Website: macys
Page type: cross-sells
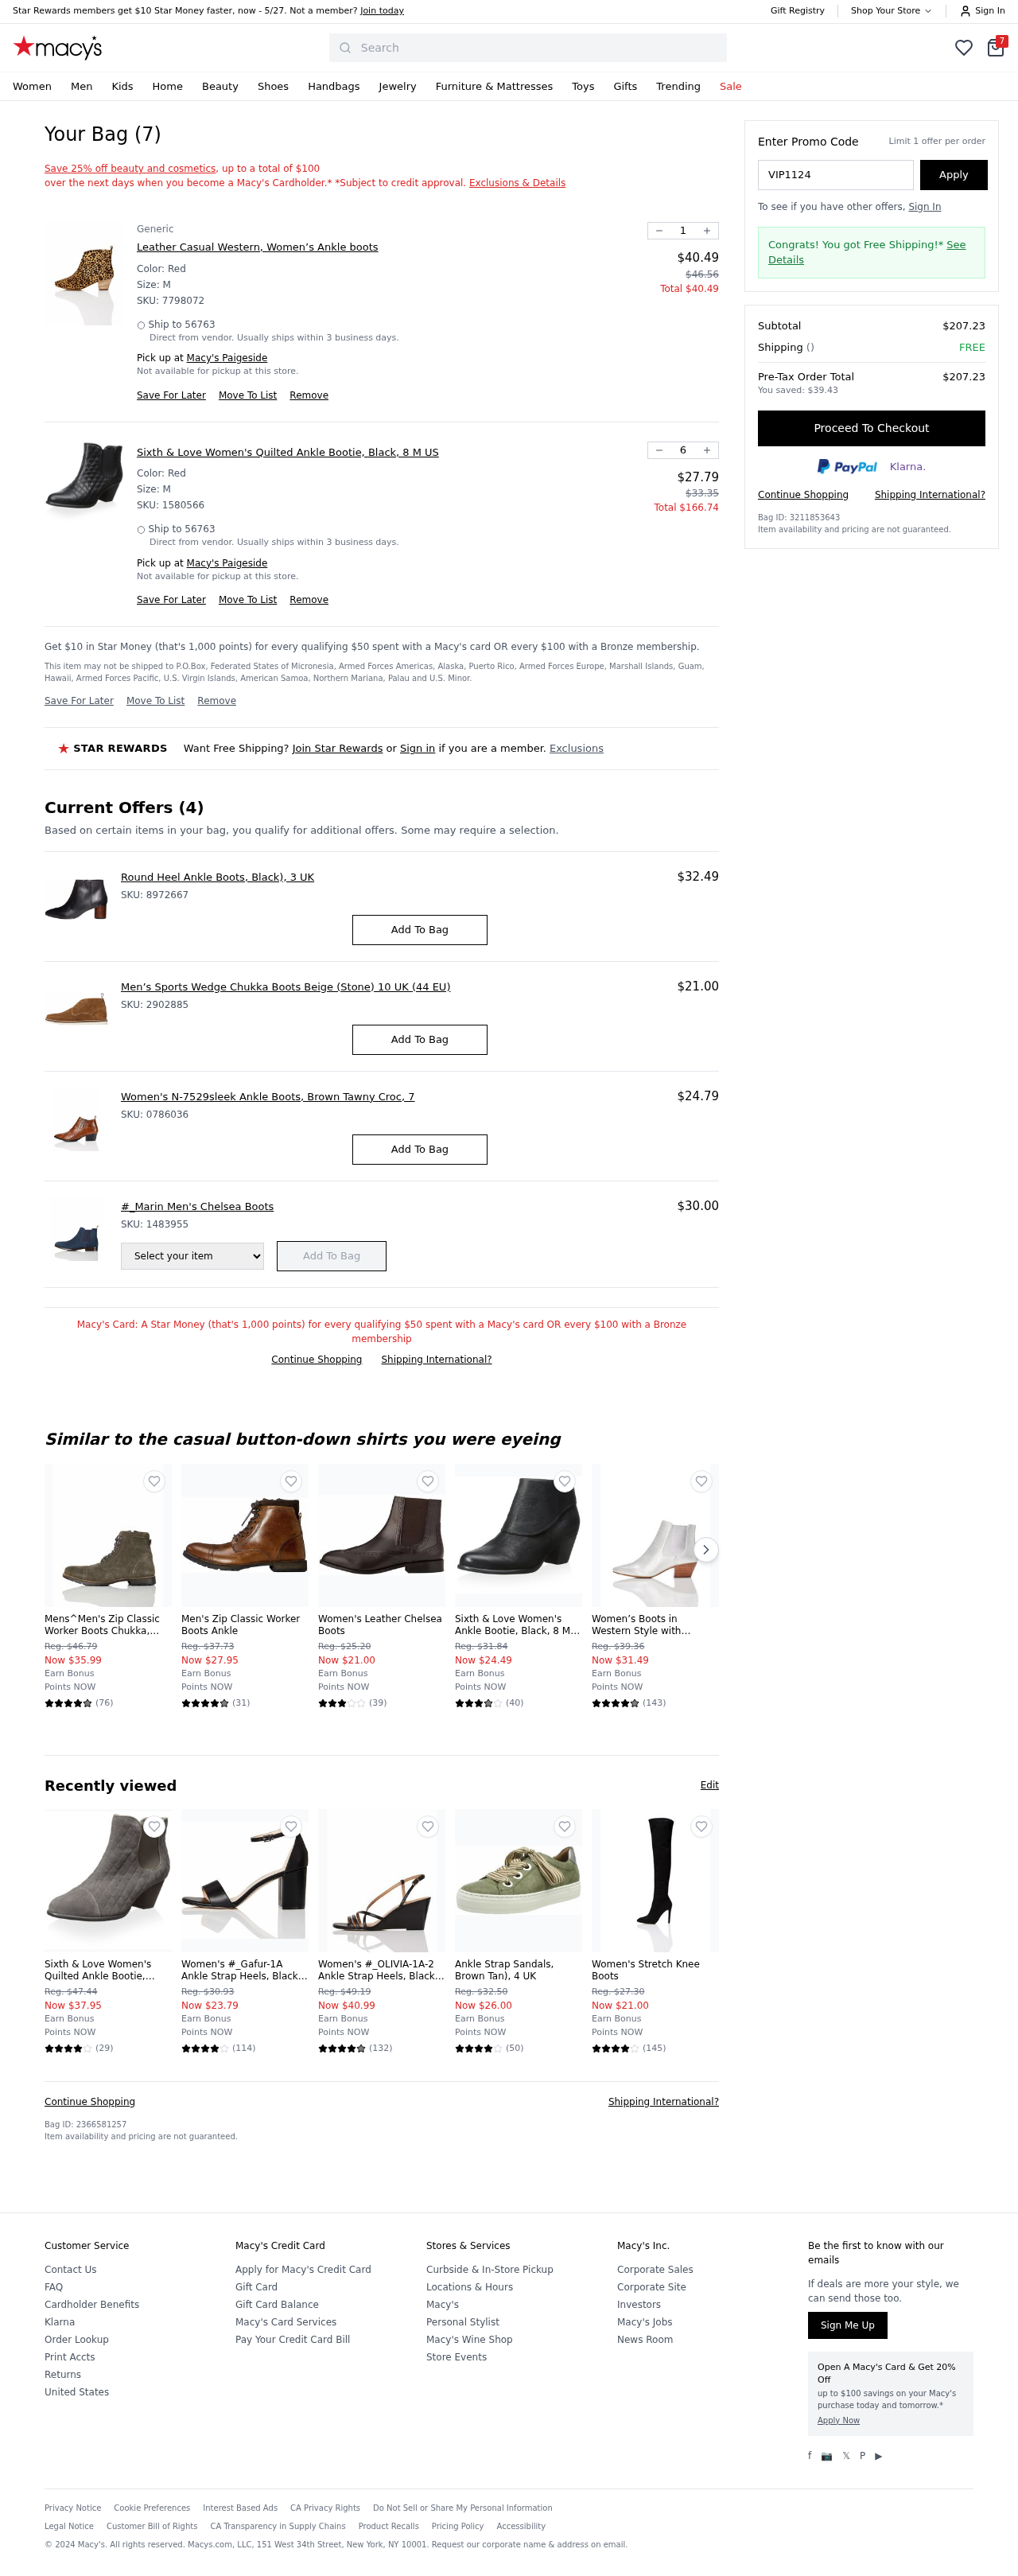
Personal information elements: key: PII_CITY
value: Paigeside
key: PII_POSTCODE
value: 56763
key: PII_PROMO_CODE
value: VIP1124
Product elements: key: PRODUCT10_NAME
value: Sixth & Love Women's Quilted Ankle Bootie, Taupe, 8.5 M US
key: PRODUCT10_NUM_RATINGS
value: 29
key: PRODUCT10_PRICE
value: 37.95
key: PRODUCT10_RATING
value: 4.1
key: PRODUCT11_NAME
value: Women's #_Gafur-1A Ankle Strap Heels, Black, x-small
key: PRODUCT11_NUM_RATINGS
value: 114
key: PRODUCT11_PRICE
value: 23.79
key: PRODUCT11_RATING
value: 4.1
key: PRODUCT12_NAME
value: Women's #_OLIVIA-1A-2 Ankle Strap Heels, Black, us Women's's 7 (hat 7)
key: PRODUCT12_NUM_RATINGS
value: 132
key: PRODUCT12_PRICE
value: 40.99
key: PRODUCT12_RATING
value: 4.8
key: PRODUCT13_NAME
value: Ankle Strap Sandals, Brown Tan), 4 UK
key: PRODUCT13_NUM_RATINGS
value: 50
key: PRODUCT13_PRICE
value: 26
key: PRODUCT13_RATING
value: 4.3
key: PRODUCT14_NAME
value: Women's Stretch Knee Boots
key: PRODUCT14_NUM_RATINGS
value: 145
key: PRODUCT14_PRICE
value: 21
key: PRODUCT14_RATING
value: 4.3
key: PRODUCT15_NAME
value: Round Heel Ankle Boots, Black), 3 UK
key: PRODUCT15_PRICE
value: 32.49
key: PRODUCT16_NAME
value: Women's N-7529sleek Ankle Boots, Brown Tawny Croc, 7
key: PRODUCT16_PRICE
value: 24.79
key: PRODUCT1_BRAND
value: Generic
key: PRODUCT1_NAME
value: Leather Casual Western, Women’s Ankle boots
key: PRODUCT1_PRICE
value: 40.49
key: PRODUCT1_QUANTITY
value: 1
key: PRODUCT2_NAME
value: Sixth & Love Women's Quilted Ankle Bootie, Black, 8 M US
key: PRODUCT2_PRICE
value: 27.79
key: PRODUCT2_QUANTITY
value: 6
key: PRODUCT3_NAME
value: Men’s Sports Wedge Chukka Boots Beige (Stone) 10 UK (44 EU)
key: PRODUCT3_PRICE
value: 21
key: PRODUCT4_NAME
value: #_Marin Men's Chelsea Boots
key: PRODUCT4_PRICE
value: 30
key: PRODUCT5_NAME
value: Mens^Men's Zip Classic Worker Boots Chukka, Grau Charcoal Suede, US 11
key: PRODUCT5_NUM_RATINGS
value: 76
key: PRODUCT5_PRICE
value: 35.99
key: PRODUCT5_RATING
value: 4.5
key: PRODUCT6_NAME
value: Men's Zip Classic Worker Boots Ankle
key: PRODUCT6_NUM_RATINGS
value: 31
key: PRODUCT6_PRICE
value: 27.95
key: PRODUCT6_RATING
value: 4.5
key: PRODUCT7_NAME
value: Women's Leather Chelsea Boots
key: PRODUCT7_NUM_RATINGS
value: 39
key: PRODUCT7_PRICE
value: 21
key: PRODUCT7_RATING
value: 3.2
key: PRODUCT8_NAME
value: Sixth & Love Women's Ankle Bootie, Black, 8 M US
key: PRODUCT8_NUM_RATINGS
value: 40
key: PRODUCT8_PRICE
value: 24.49
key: PRODUCT8_RATING
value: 3.7
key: PRODUCT9_NAME
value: Women’s Boots in Western Style with Metallic Finish
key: PRODUCT9_NUM_RATINGS
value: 143
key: PRODUCT9_PRICE
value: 31.49
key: PRODUCT9_RATING
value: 4.8
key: PRODUCT1_SKU
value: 7798072
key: PRODUCT1_ORIGINAL_PRICE
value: $46.56
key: PRODUCT1_TOTAL
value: $40.49
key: PRODUCT2_SKU
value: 1580566
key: PRODUCT2_ORIGINAL_PRICE
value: $33.35
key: PRODUCT2_TOTAL
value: $166.74
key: PRODUCT15_SKU
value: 8972667
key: PRODUCT3_SKU
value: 2902885
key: PRODUCT16_SKU
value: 0786036
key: PRODUCT4_SKU
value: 1483955
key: PRODUCT5_ORIGINAL_PRICE
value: Reg. $46.79
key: PRODUCT6_ORIGINAL_PRICE
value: Reg. $37.73
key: PRODUCT7_ORIGINAL_PRICE
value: Reg. $25.20
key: PRODUCT8_ORIGINAL_PRICE
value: Reg. $31.84
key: PRODUCT9_ORIGINAL_PRICE
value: Reg. $39.36
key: PRODUCT10_ORIGINAL_PRICE
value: Reg. $47.44
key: PRODUCT11_ORIGINAL_PRICE
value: Reg. $30.93
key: PRODUCT12_ORIGINAL_PRICE
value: Reg. $49.19
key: PRODUCT13_ORIGINAL_PRICE
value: Reg. $32.50
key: PRODUCT14_ORIGINAL_PRICE
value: Reg. $27.30
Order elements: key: ORDER_NUM_ITEMS
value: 7
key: ORDER_SUBTOTAL
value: $207.23
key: ORDER_TOTAL
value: $207.23
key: ORDER_SAVINGS
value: $39.43
Search elements: key: HEADER_SEARCH
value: Search